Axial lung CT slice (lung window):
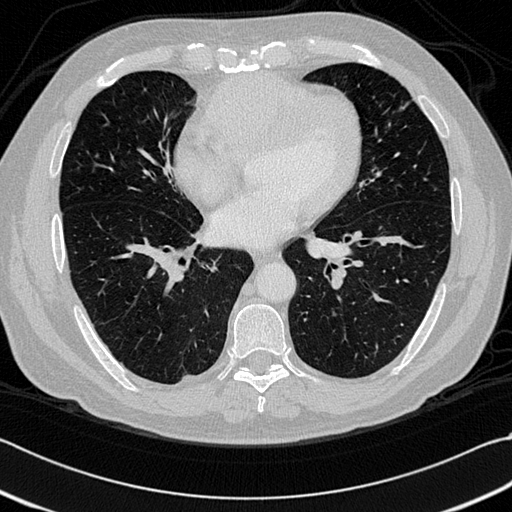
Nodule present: no